Aerial crown-view tile of a tropical tree (Barro Colorado Island, Panama), acquired 20250616:
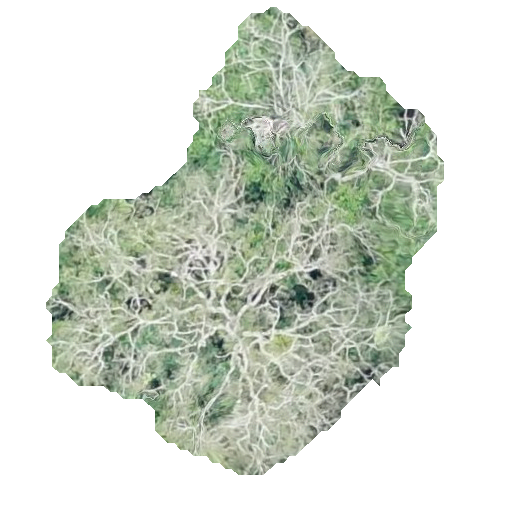
Species: Cordia alliodora
GBIF accepted scientific name: Cordia alliodora
Crown area: 163.645 m²